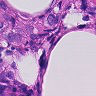
Metastatic tissue present: yes